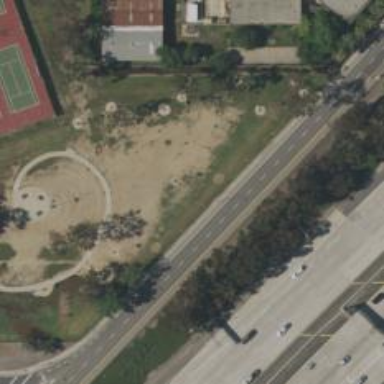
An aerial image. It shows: Dog park for leisure land.